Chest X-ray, PA view. Patient: 31 years old, sex M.
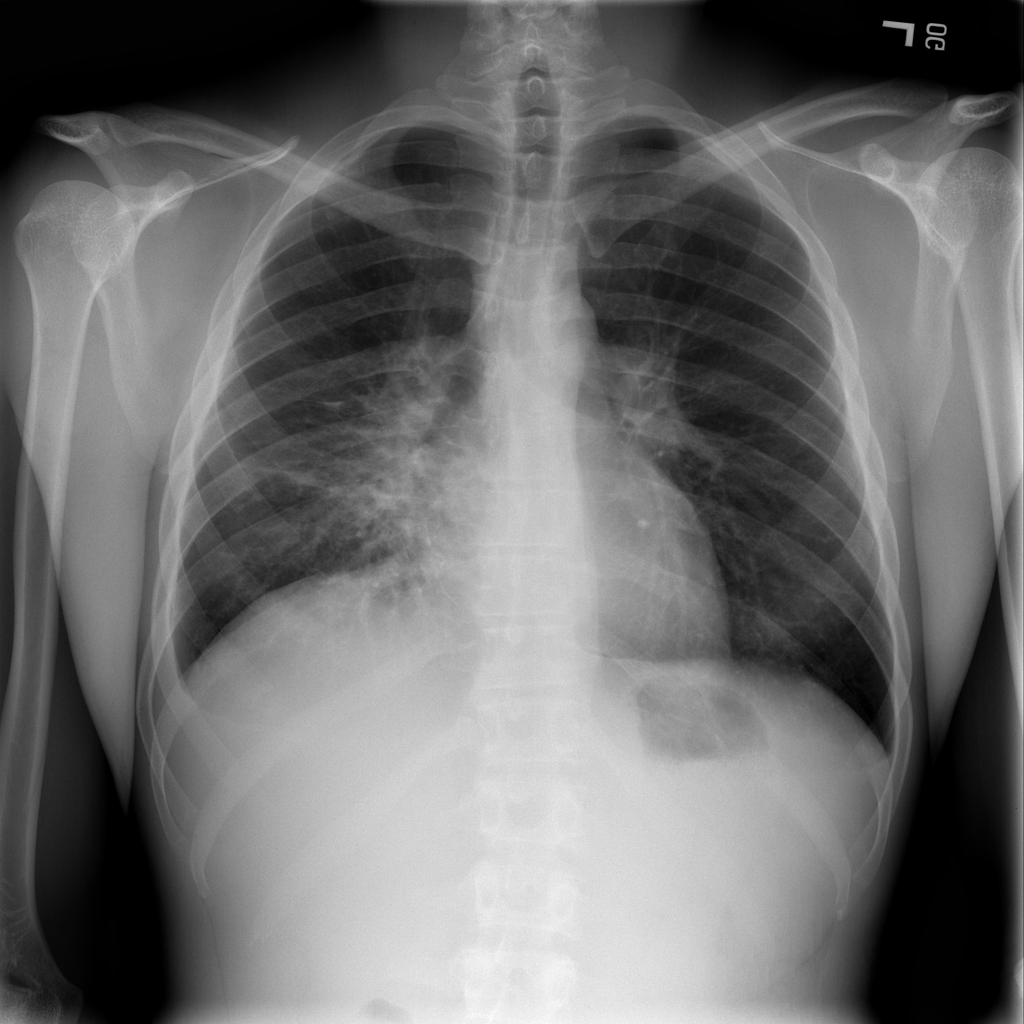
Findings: No Finding